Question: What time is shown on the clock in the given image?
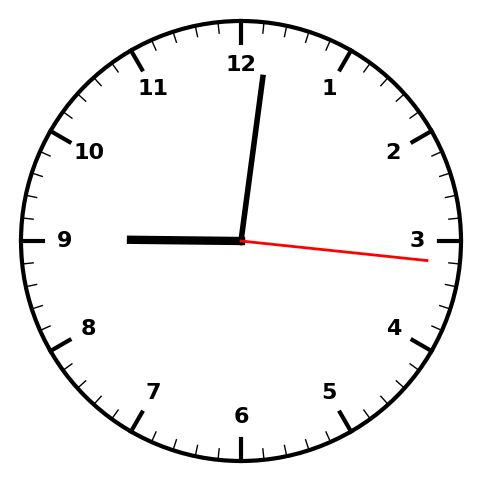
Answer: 09:01:16